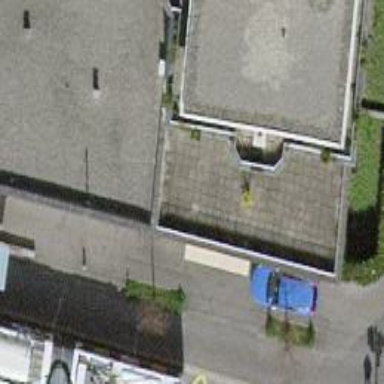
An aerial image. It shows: Café.